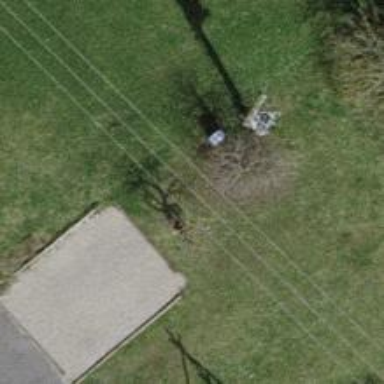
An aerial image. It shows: Distribution transformer on power pole.